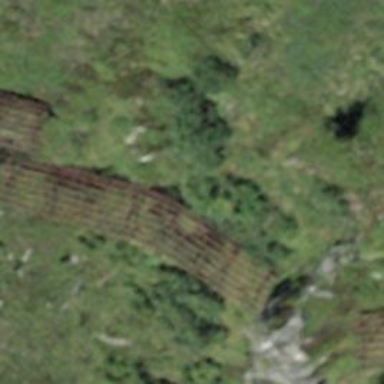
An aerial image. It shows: Man-made structure for avalanche protection.